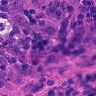
Metastatic tissue present: yes